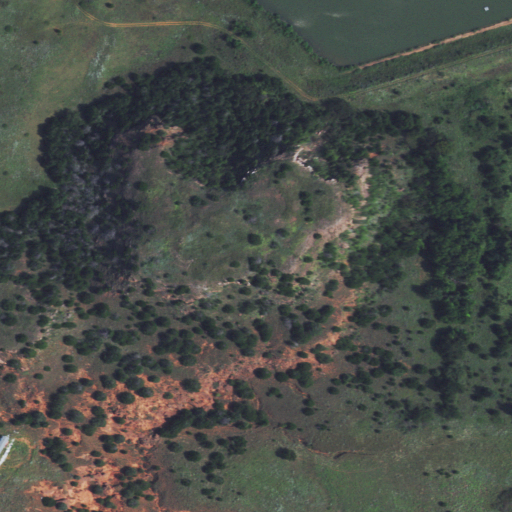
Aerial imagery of mountain in Oklahoma named Twin Mounds containing grassland, evergreen forest, mixed forest, shrub, and open water